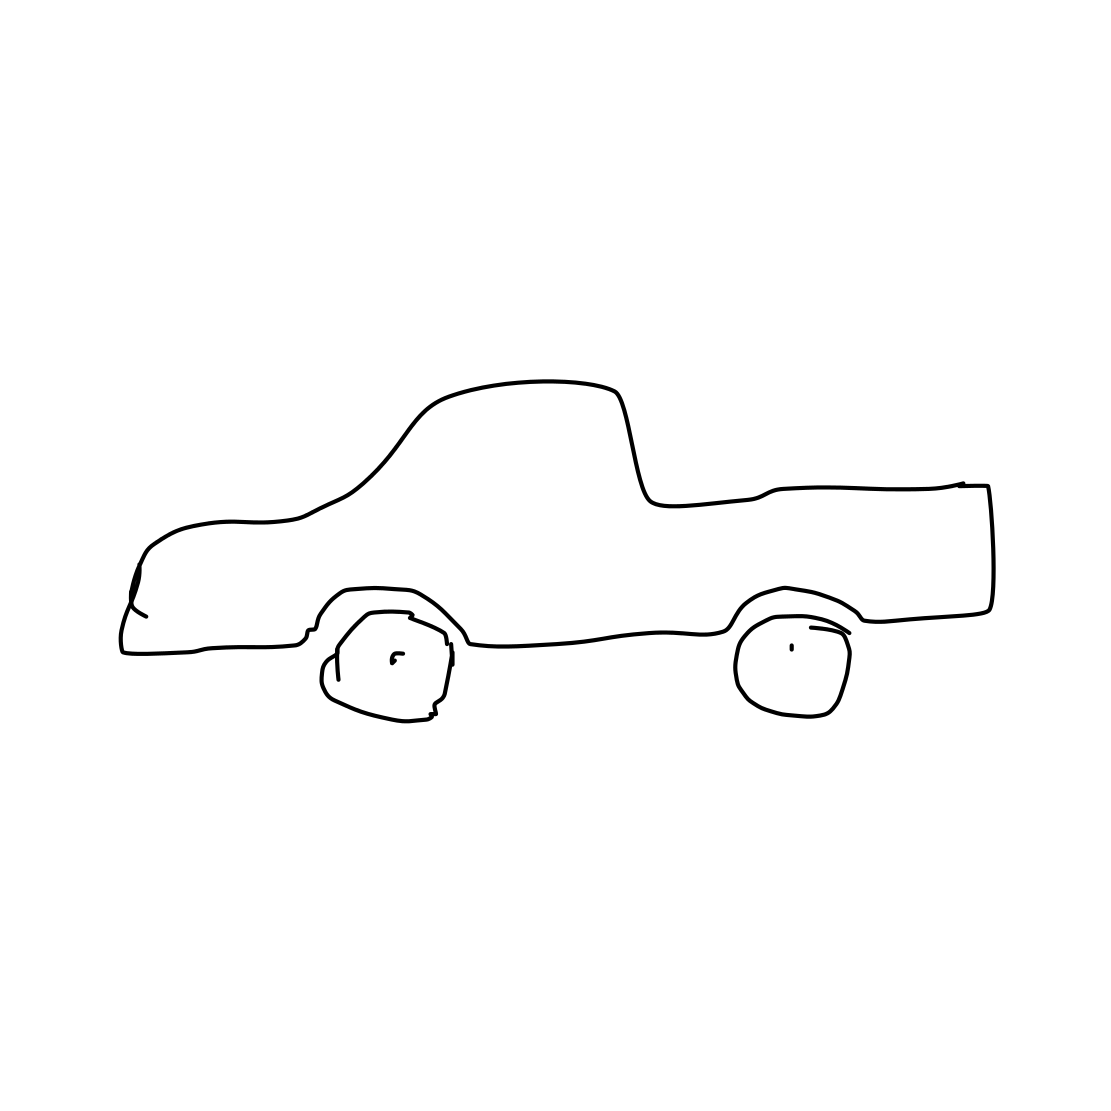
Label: pickup truck